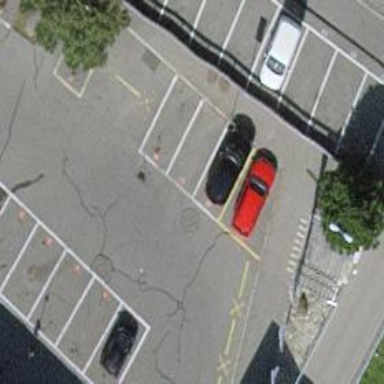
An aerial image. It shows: Car sharing facility.